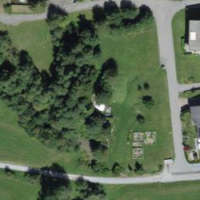
EUNIS habitat code: 24
Species observed at this site:
Muscicapa striata
Prunus padus
Epipactis atrorubens